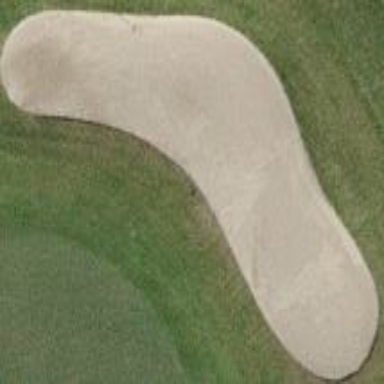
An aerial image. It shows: Sandy area is golf bunker.